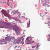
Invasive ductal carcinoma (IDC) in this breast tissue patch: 0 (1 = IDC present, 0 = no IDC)